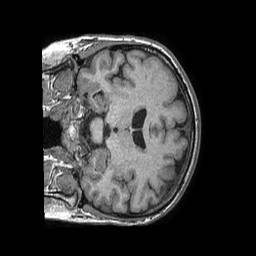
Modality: T1w
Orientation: coronal
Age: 62
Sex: female
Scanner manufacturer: philips
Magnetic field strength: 1.5 T
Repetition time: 0.007592 s
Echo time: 0.003486 s